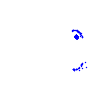
Particle: electron